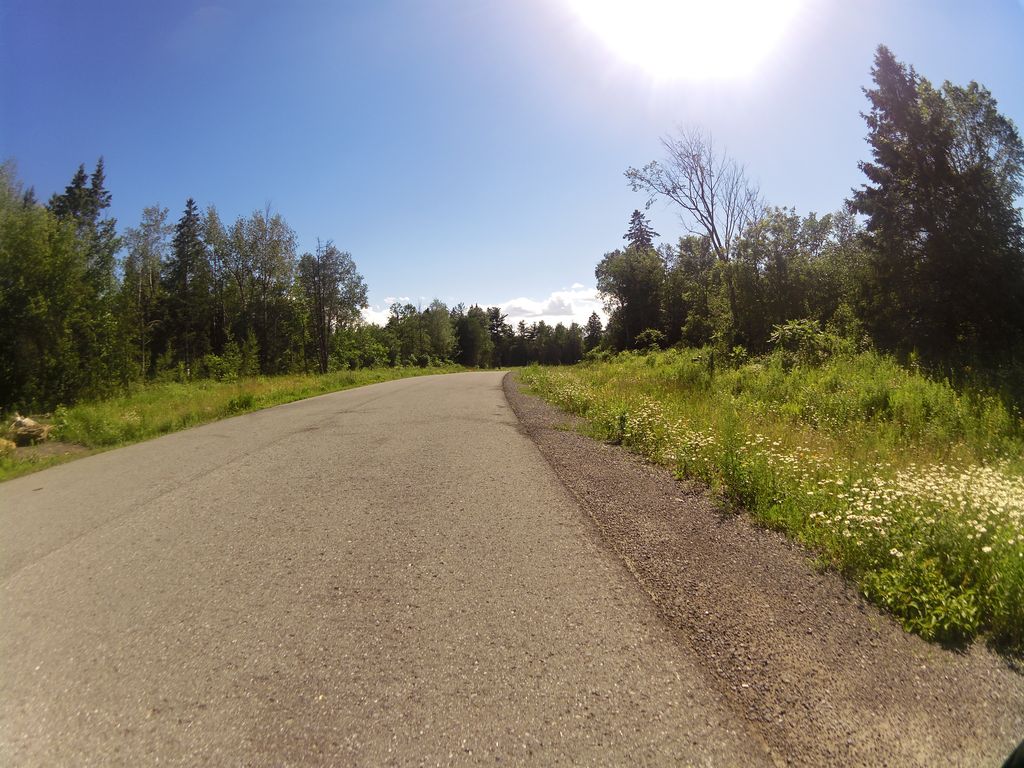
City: ottawa-gatineau